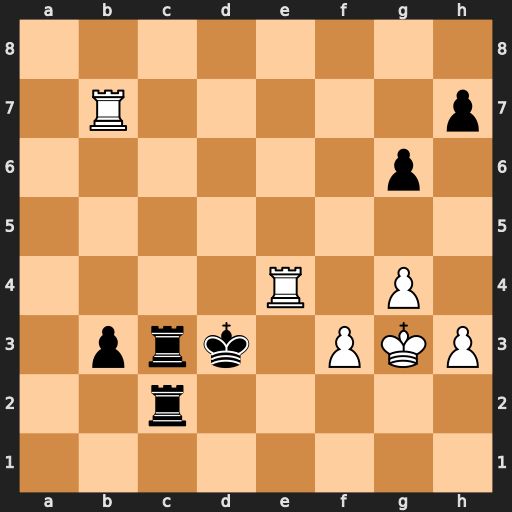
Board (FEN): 8/1R5p/6p1/8/4R1P1/1prk1PKP/2r5/8
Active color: w
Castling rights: -
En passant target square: -
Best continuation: Rd7#